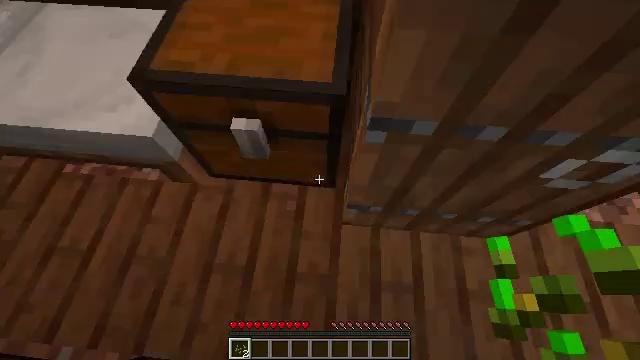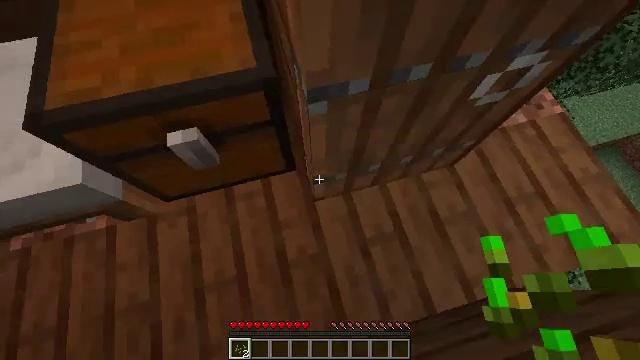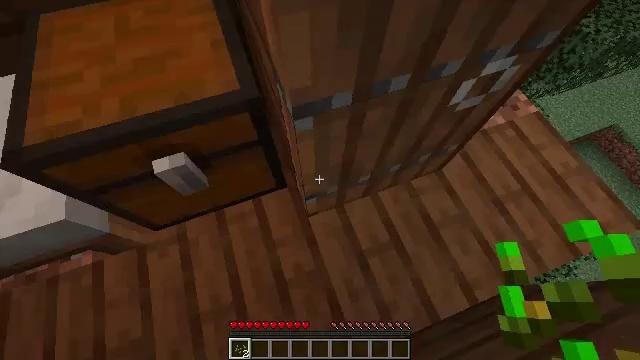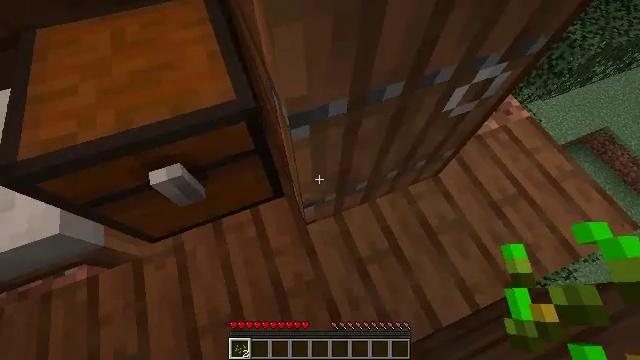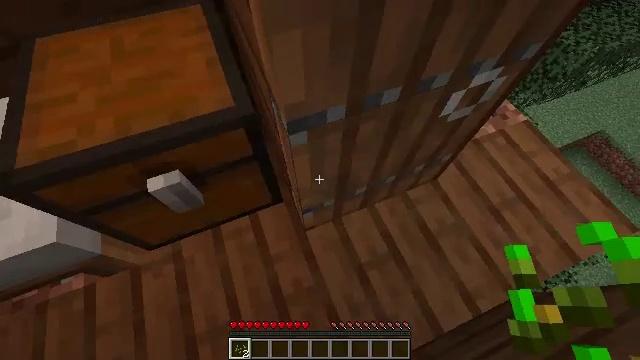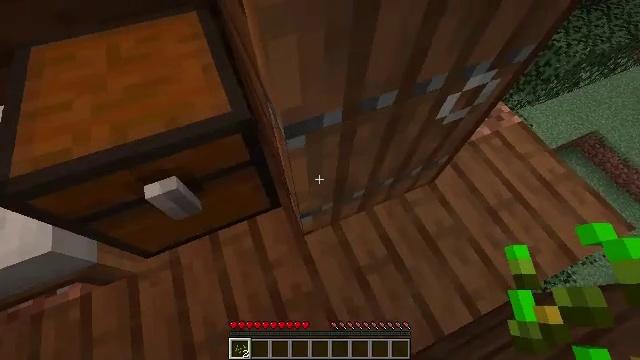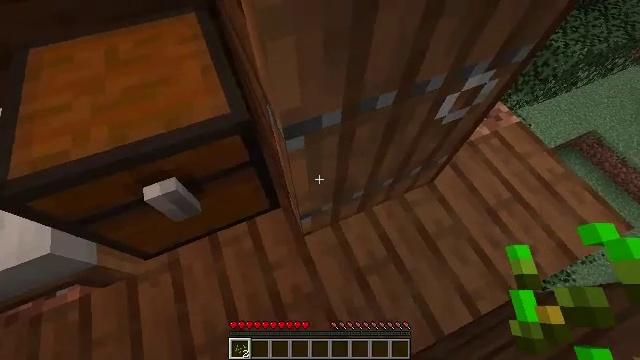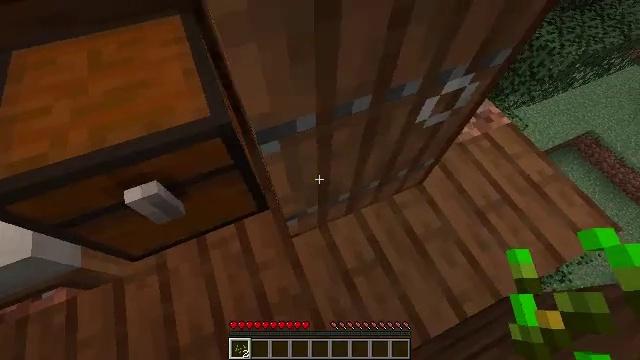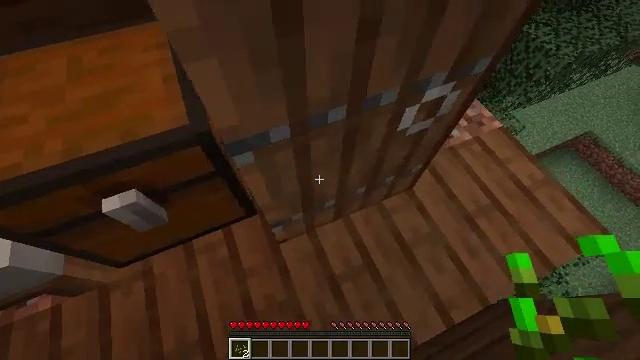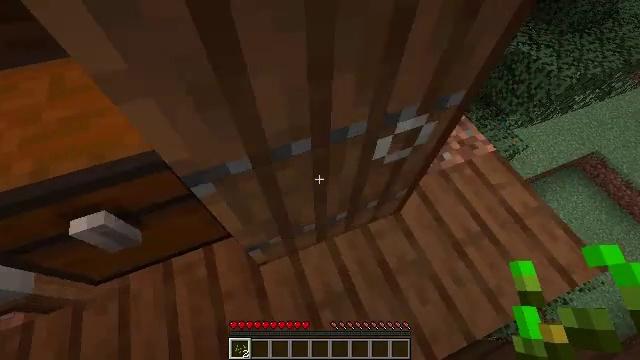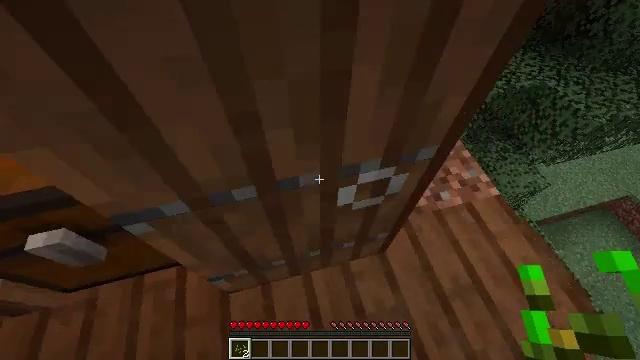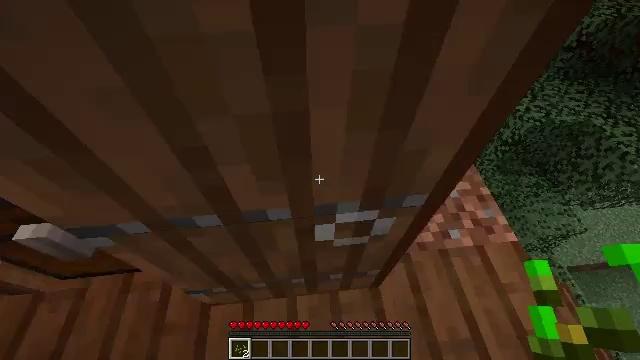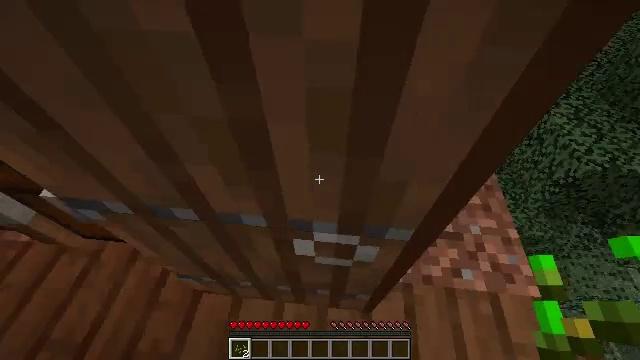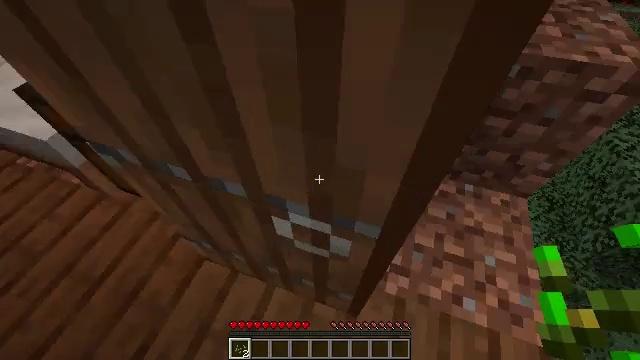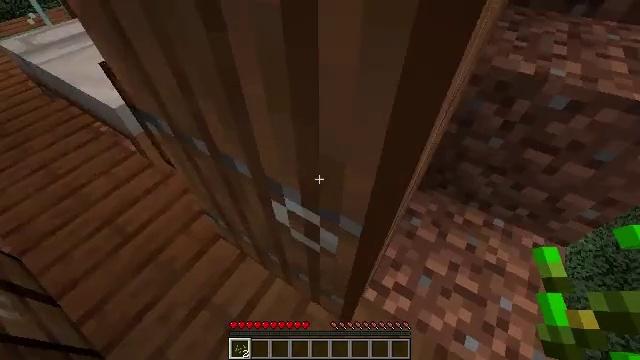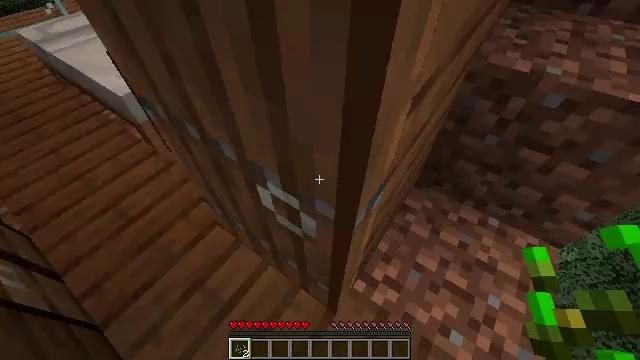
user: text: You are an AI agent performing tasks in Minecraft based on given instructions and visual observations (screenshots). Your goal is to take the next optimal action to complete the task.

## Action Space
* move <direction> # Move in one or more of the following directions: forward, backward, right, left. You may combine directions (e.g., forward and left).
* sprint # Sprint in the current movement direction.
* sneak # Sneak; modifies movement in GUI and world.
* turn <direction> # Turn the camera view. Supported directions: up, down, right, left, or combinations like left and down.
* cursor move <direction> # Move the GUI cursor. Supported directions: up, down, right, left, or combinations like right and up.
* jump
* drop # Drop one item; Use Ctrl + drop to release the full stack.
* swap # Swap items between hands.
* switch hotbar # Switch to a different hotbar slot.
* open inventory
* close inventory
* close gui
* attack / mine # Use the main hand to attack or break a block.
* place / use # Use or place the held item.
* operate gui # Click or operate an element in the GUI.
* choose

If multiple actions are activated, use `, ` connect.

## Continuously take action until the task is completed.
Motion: motion action
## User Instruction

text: Destroy the wheat to collect it.
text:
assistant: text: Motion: turn right and down
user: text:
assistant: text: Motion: turn right and up
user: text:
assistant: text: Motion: turn right and up
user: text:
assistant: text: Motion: turn up
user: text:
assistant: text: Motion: turn right
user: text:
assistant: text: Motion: no_op
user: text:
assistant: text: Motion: move right
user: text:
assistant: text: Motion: move right
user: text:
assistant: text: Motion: move right, turn left and up
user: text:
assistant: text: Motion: move forward and move right, turn left and up
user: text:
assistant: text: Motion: move forward and move right, turn left and up
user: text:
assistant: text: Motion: move forward and move right, turn left
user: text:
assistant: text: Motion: move right, turn left
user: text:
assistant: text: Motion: turn left and up
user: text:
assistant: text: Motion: turn left
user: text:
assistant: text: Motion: turn left
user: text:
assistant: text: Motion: turn left and down, use / place
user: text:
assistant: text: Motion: use / place
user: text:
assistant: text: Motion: use / place
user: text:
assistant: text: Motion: turn right
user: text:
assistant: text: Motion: turn right and down
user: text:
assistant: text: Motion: turn right and down
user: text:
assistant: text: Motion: turn right and down
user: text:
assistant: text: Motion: turn right and down
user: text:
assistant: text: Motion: turn right
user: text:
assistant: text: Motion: turn right and up
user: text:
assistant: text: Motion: no_op
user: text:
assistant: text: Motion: no_op
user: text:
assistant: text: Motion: no_op
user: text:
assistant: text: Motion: turn left and up